Field crop: tomato
Growth stage: 1
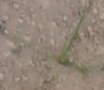
Species: cyperus